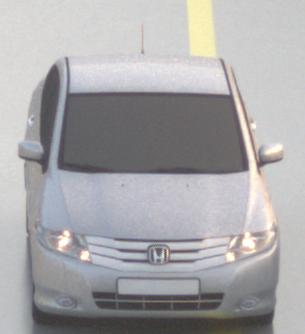
Make: Honda
Model: City
Detailed model: Gen. 6
Model produced from: 2008
Model produced until: 2013
Doors: 4
Color: white
Road condition: wet road
Daytime: sunrise or sunset
Contrast: low contrast